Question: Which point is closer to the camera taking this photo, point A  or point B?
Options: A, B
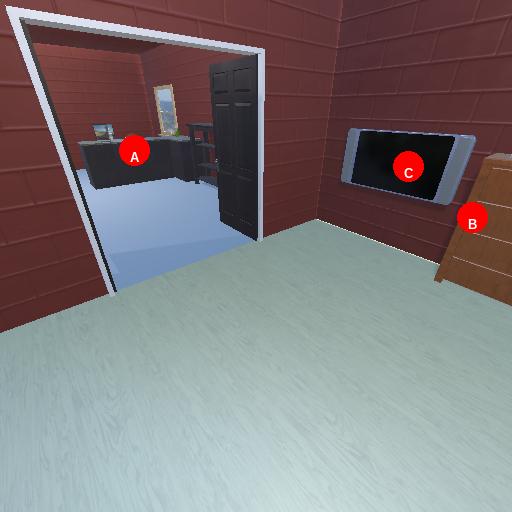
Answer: A